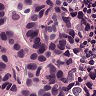
Metastatic tissue present: yes